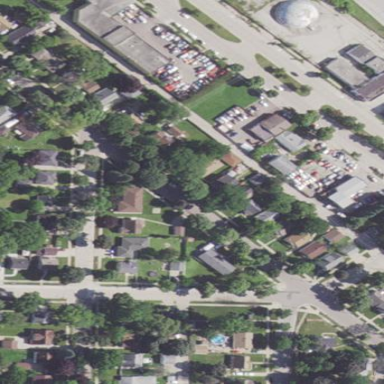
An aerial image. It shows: Sidewalk.